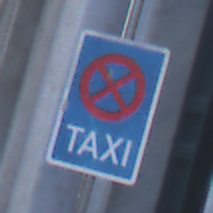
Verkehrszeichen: Taxenstand
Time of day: SunriseSunset
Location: Outdoor (Urban)
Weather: Clear
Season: NotSpecified
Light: Natural